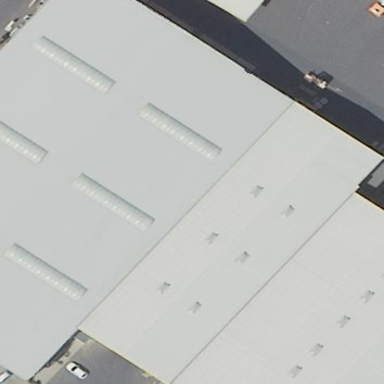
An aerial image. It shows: Commercial building.